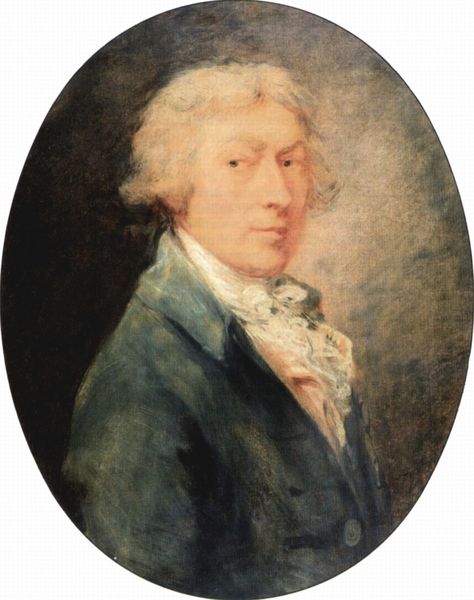
Titel: Selbstporträt
Künstler: Thomas Gainsborough
Standort: London
Institution: Royal Academy of Arts
Schlagwörter: blau, dunkel, gemälde, kopf, mann, schatten, weiß, grün, frankreich, frisur, grau, haar, hell, hintergrund, licht, mund, nase, ohr, pastell, profil, schwarz, skizze, stirn, blick, schal, tuch, malerei, schleife, anzug, blond, hemd, jacke, wand, augen, barock, blass, falten, gesicht, kragen, salome, samt, spitze, bildnis, hals, herr, portrait, porträt, öl, pastos, haare, mantel, augenbrauen, england, gainsborough, kinn, knopf, lippen, locken, ohren, rokoko, rosa, schräg, seide, kreis, oval, rund, tondo, perücke, lächeln, seitlich, umrisse, amerika, beleuchtung, ölgemälde, kaiser, könig, frack, duktus, ernst, knopfloch, schmal, streng, bouton, brauen, brun, büste, halstuch, homme, manteau, pupillen, maler, mimik, dreiviertelansicht, rüschen, augenbraue, knöpfe, dreiviertelprofil, fliege, jackett, revers, sakko, selbstporträt, jacket, betrachter, unscharf, belichtung, hautfarbe, medaillon, blanc, künstler, noir, dreiviertel, seite, selbstbildnis, kunst, enface, nasenloch, braue, seitenblick, selbstportrait, verschwommen, halbprofil, malerisch, bourgeois, graublau, skeptisch, lichtquelle, usa, edelmann, lord, cheveux, peinture, aufschlag, hubertus, umdrehung, gewendet, perrücke, delacroix, wei´, jabot, flüchtig, selbstbildnid, ausgeblichen, ovale, ova, rühschen, mimk, brustbiold, oscar, cravatte, blaue jacke, ka, blau-grün, 18ème siècle, marie-louise, couleursa, pouton